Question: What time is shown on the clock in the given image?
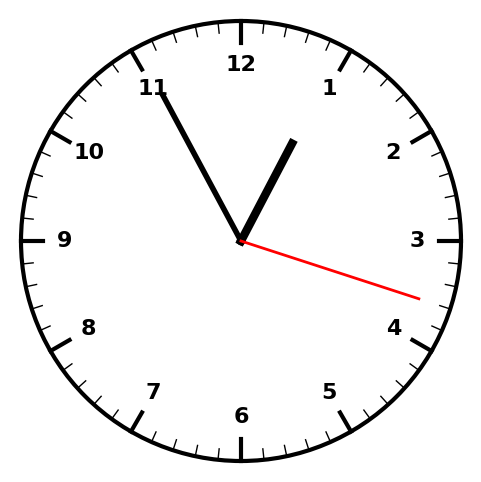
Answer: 12:55:18